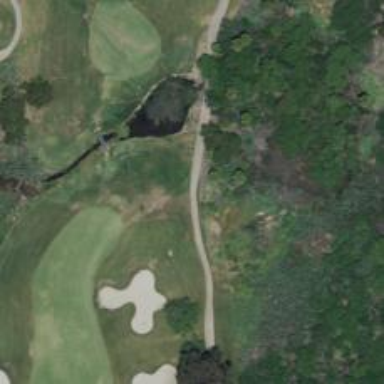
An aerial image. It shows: Service road designated as golf cart path.